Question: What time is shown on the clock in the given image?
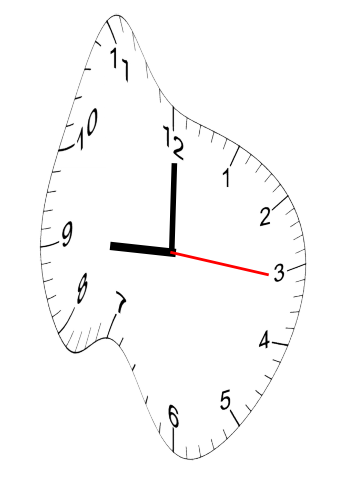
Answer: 09:00:16